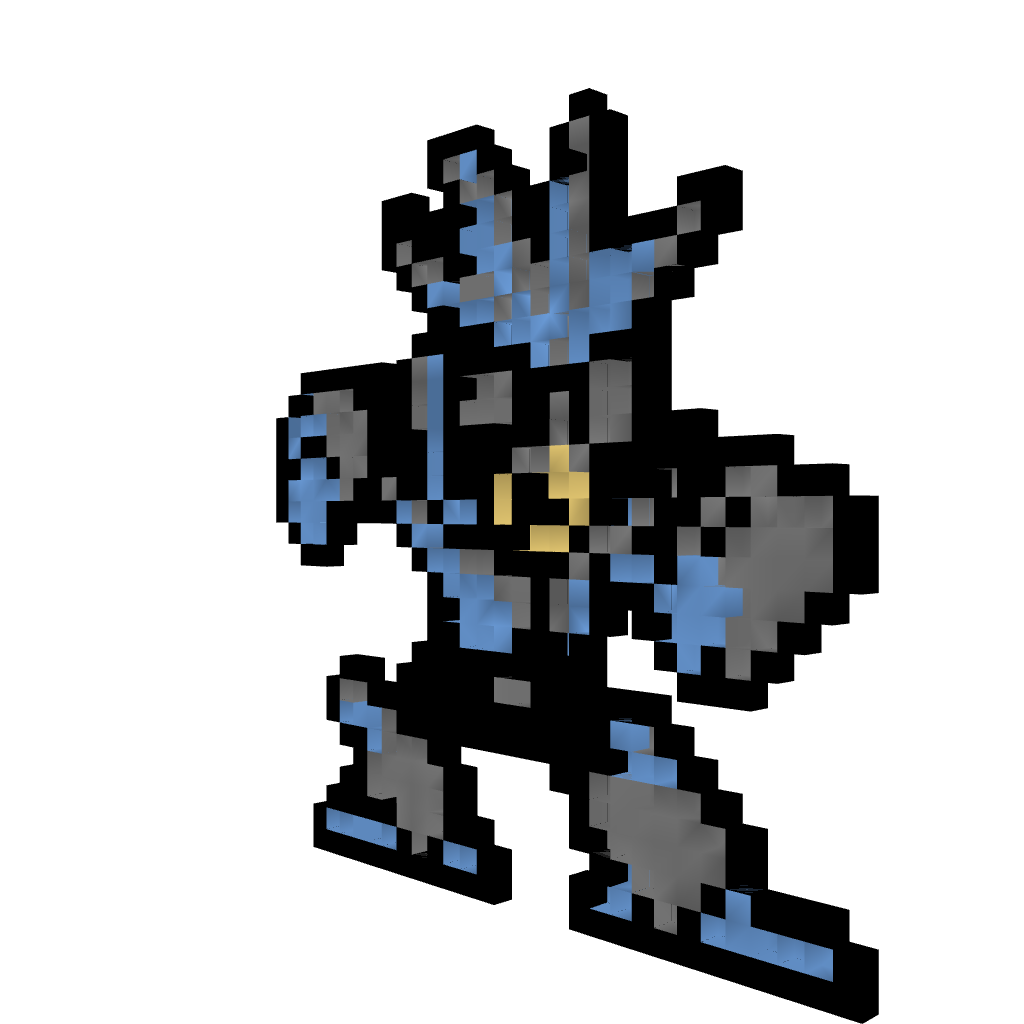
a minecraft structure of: Gemini Man high quality